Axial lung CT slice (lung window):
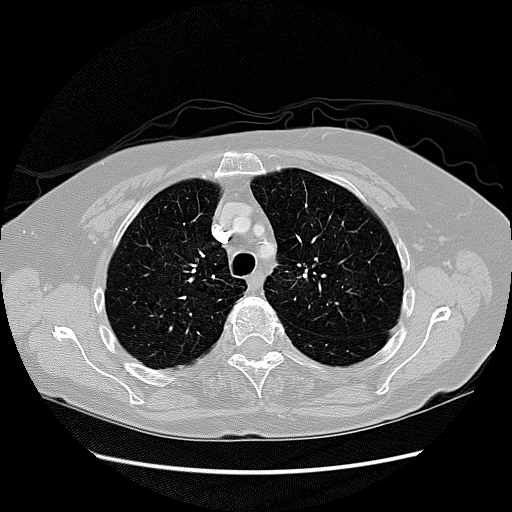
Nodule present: no